Question: >
<URL>
We would like to increase the WorkingSet of a .NET process to 1GB, in advance, to avoid page faults.
Is there a way to do this in .NET?
Unfortunately, it appears that even if we do a call to <URL>.
In the picture below, is there a way to lock the process WorkingSet (the green line) to 1GB, to avoid the spike in page faults (the red lines) that occur when allocating new memory into the process?
The reason this would be awesome is that every time a page fault occurs, it blocks the thread for 250us, which hits application performance badly.

Quote from: "Windows via C/C++, Fifth Edition, Jeffrey Richter (Wintellect)"
> Calls to SetProcessWorkingSetSize by an individual process are ignored
unless the process is just trying to empty its working set. To set
this limit, specify the JOB_OBJECT_LIMIT_WORKINGSET flag in the
LimitFlags member.
This book is implying that the only way to set the WorkingSet is by assigning the process to a Job Object and setting JOB_OBJECT_LIMIT_WORKINGSET and MinimumWorkingSetSize.
SetProcessWorkingSetSizeEx has absolutely nothing to do with soft page faults. It only refers to hard page faults, as it prevents memory in the current WorkingSet being paged out to the hard drive.
It turns out that the only method to increase the WorkingSet is to run .NET using an extremely specialized <URL>.
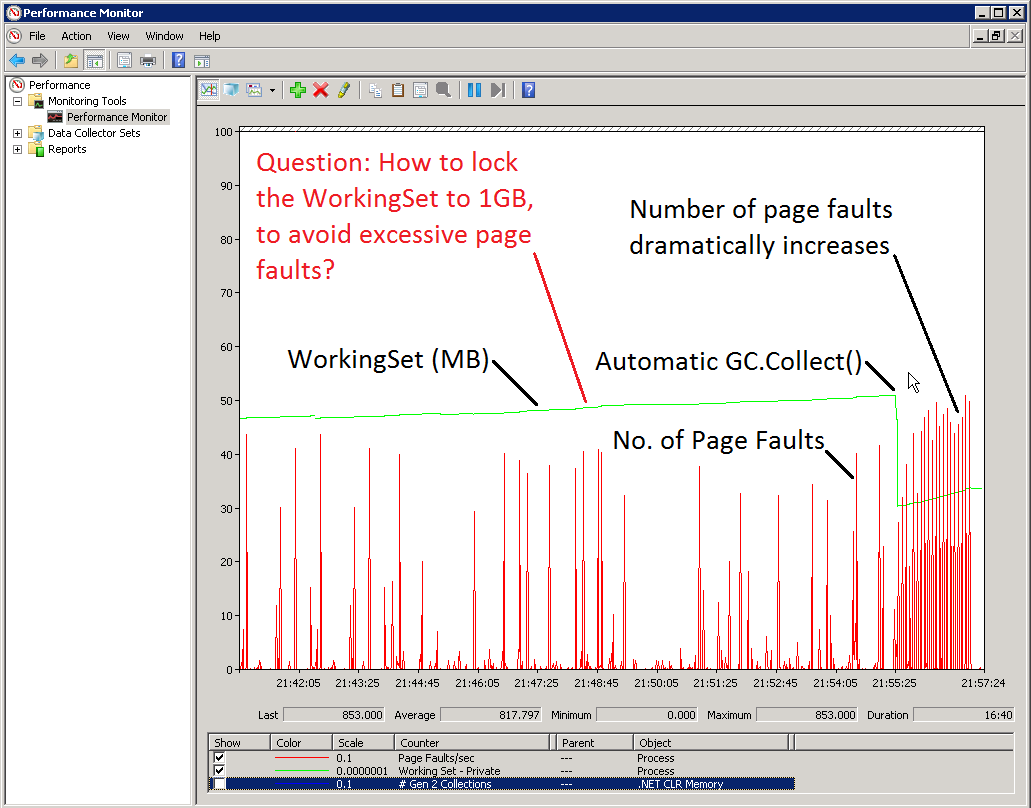
Answer: The only way that we could find to increase the WorkingSet of a process under .NET, to reduce soft page faults, was to run the entire .NET application under a custom <URL>. This is a non-trivial exercise, requiring about 800 lines of custom written, rather dense C++ code. The C++ code intercepts the .NET calls to the Win32 memory management methods, altering the behavior of the .NET runtime so it doesn't free memory as aggressively as it normally would.
This has the effect of incurring all of the soft page faults when the application starts up, so that during normal application execution, the number of soft page faults in the .NET app drops pretty much to zero.
This means that the application may be memory hungry, but it runs faster. In other words, we are sacrificing memory usage for increased realtime performance.